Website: home-depot
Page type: customer-info-address
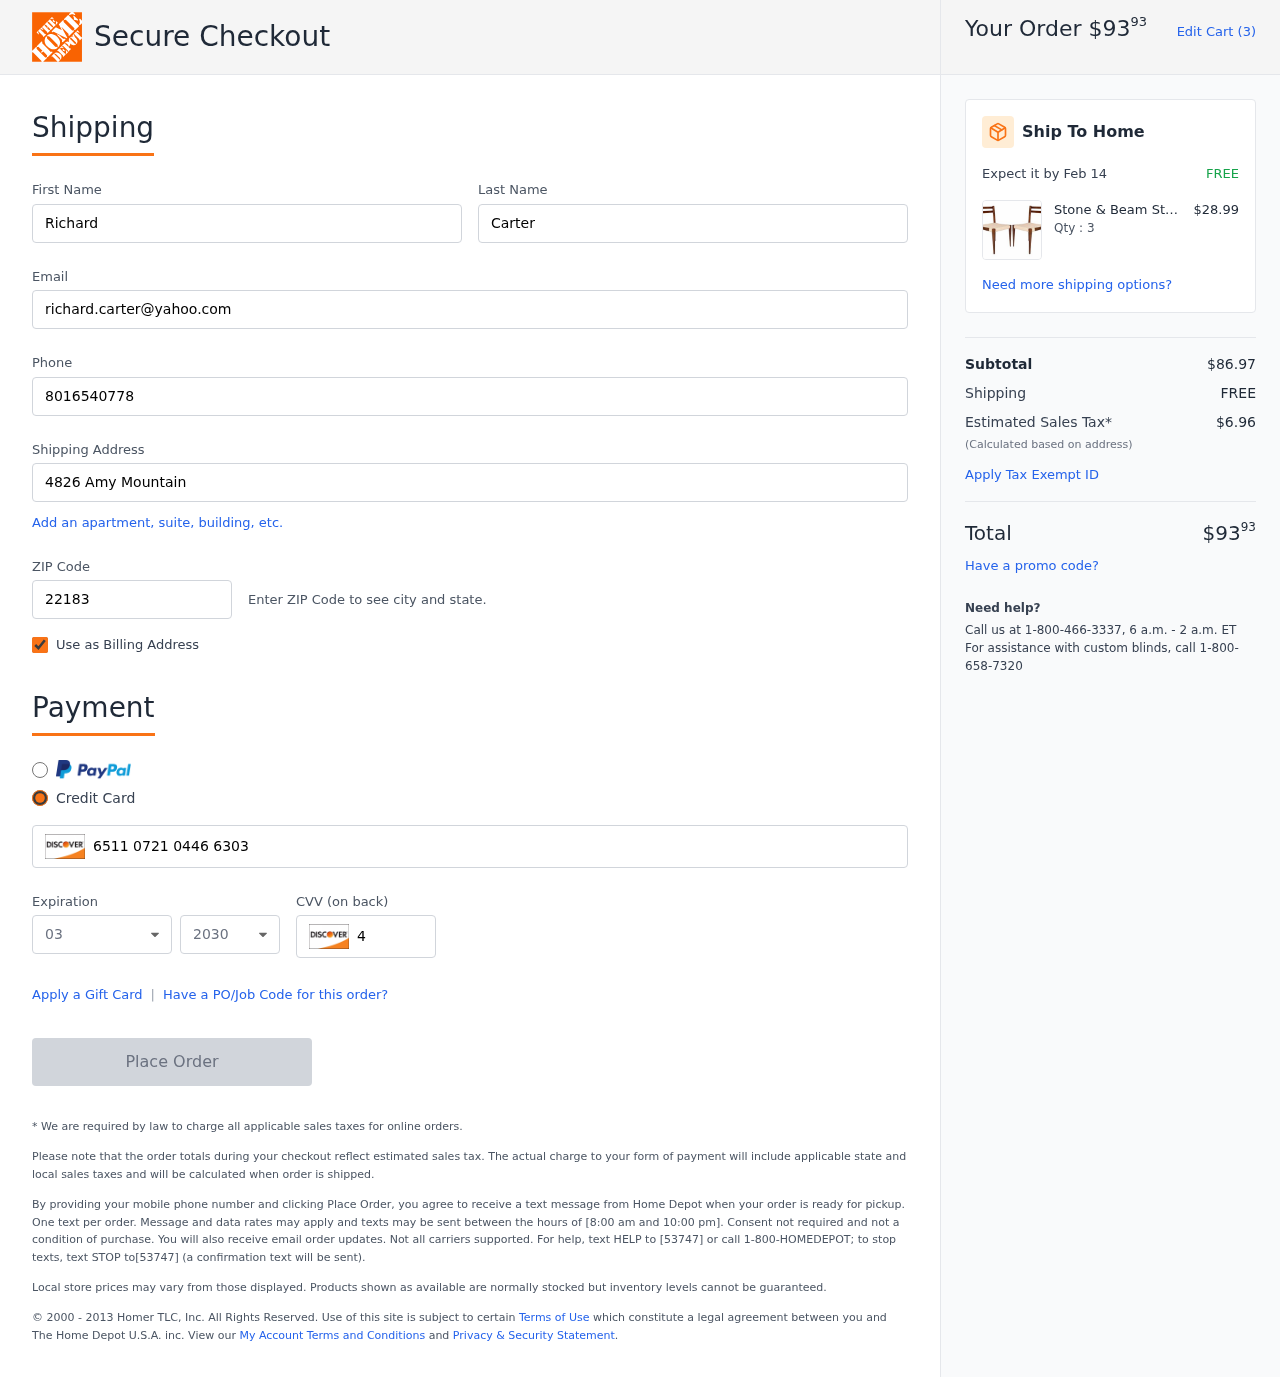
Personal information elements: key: PII_CARD_CVV
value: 448
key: PII_CARD_EXPIRY_MONTH
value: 03
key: PII_CARD_EXPIRY_YEAR
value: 30
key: PII_CARD_NUMBER
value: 6511 0721 0446 6303
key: PII_EMAIL
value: richard.carter@yahoo.com
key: PII_FIRSTNAME
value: Richard
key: PII_LASTNAME
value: Carter
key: PII_PHONE
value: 8016540778
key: PII_POSTCODE
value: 22183
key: PII_STREET
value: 4826 Amy Mountain
Product elements: key: PRODUCT1_BRAND
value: Stone & Beam
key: PRODUCT1_NAME
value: Stone & Beam Jane Wood-Framed Classic Woven Dining Chair, 34" H, Set of 2, Brown
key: PRODUCT1_PRICE
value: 28.99
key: PRODUCT1_QUANTITY
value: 3
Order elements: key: ORDER_TOTAL
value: $9393
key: ORDER_NUM_ITEMS
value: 3
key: ORDER_DELIVERY_DATE
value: Feb 14
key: ORDER_SUBTOTAL
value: $86.97
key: ORDER_SHIPPING_COST
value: FREE
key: ORDER_TAX
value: $6.96